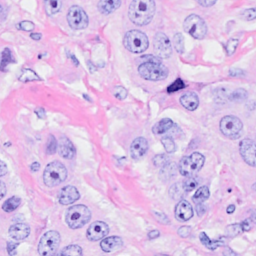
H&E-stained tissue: Breast